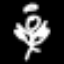
Label: angel